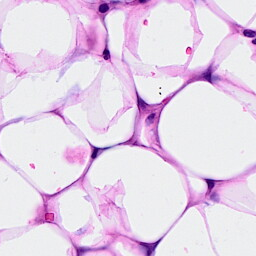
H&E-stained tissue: Breast